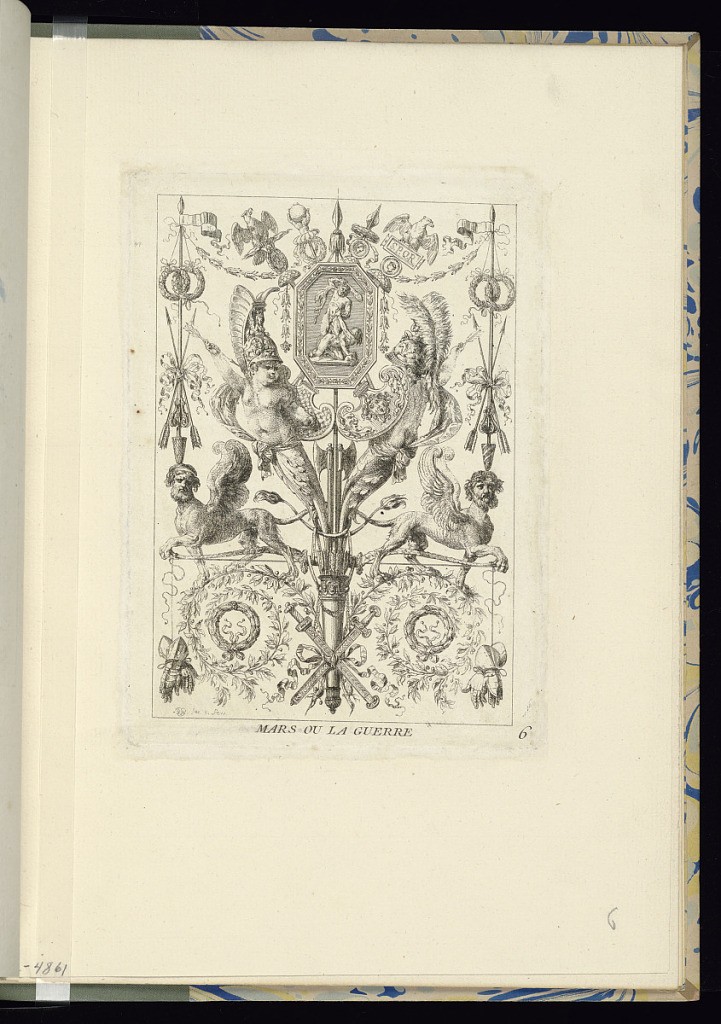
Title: Mars ou La Guerre
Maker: Jean Démosthène Dugourc, French, 1749–1825
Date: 1782
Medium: Etching on paper
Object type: Bound print
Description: Plate 6 of a series of 6 numbered plates. Symmetrically-designed panel with grotesques. At lower center, two crossed swords in shields over an ax. Swirling cartouches made of garlands at either side with sphinxes above. At upper center, two grotesque putti wearing battle helmets and carrying shields--crossed arrows at left and right. Ornamental decorations include armor, weapons, and symbols of war.